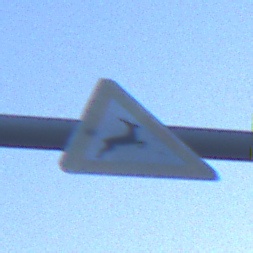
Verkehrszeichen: WildwechselLinks
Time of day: Dawn
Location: Outdoor (Urban)
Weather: PartlyCloudy
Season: NotSpecified
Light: Natural